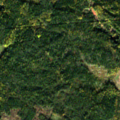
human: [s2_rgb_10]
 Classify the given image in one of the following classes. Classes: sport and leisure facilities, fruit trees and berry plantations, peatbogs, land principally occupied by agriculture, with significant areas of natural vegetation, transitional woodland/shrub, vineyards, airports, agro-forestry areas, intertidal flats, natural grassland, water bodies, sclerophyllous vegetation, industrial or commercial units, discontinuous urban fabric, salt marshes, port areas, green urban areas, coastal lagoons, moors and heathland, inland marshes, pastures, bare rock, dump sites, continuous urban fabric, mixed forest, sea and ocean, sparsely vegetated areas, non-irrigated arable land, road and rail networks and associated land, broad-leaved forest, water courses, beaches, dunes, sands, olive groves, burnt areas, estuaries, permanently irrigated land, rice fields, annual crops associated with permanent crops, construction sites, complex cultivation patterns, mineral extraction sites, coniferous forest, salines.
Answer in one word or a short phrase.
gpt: coniferous forest, mixed forest, transitional woodland/shrub